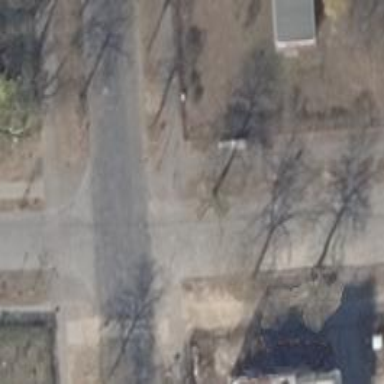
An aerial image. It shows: Residential road.